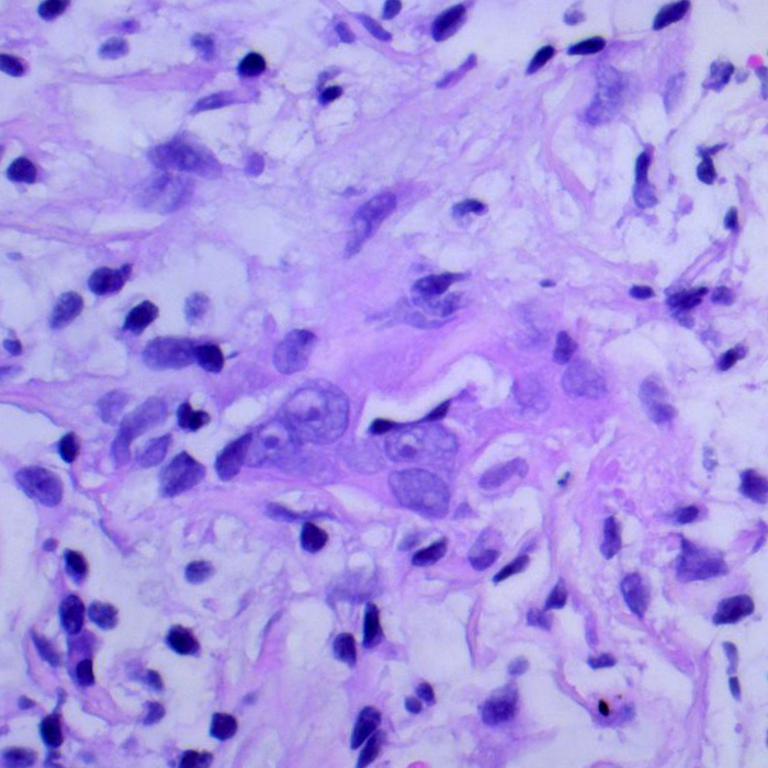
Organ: lung
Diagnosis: adenocarcinomas